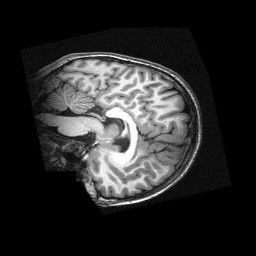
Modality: T1w
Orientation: sagittal
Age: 11
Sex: male
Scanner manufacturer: siemens
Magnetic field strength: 3 T
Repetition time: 2.3 s
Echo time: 0.00336 s